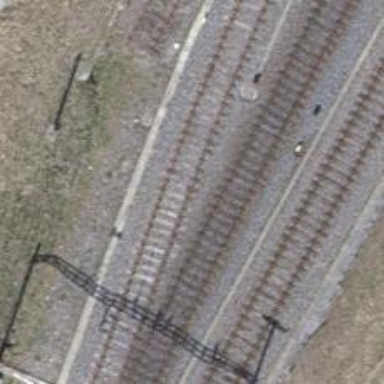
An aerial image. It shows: Railway with electrified contact lines.